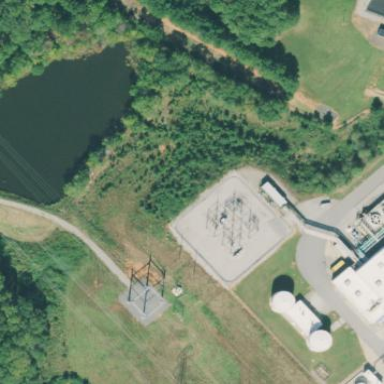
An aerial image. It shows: Industrial substation surrounded by fence.